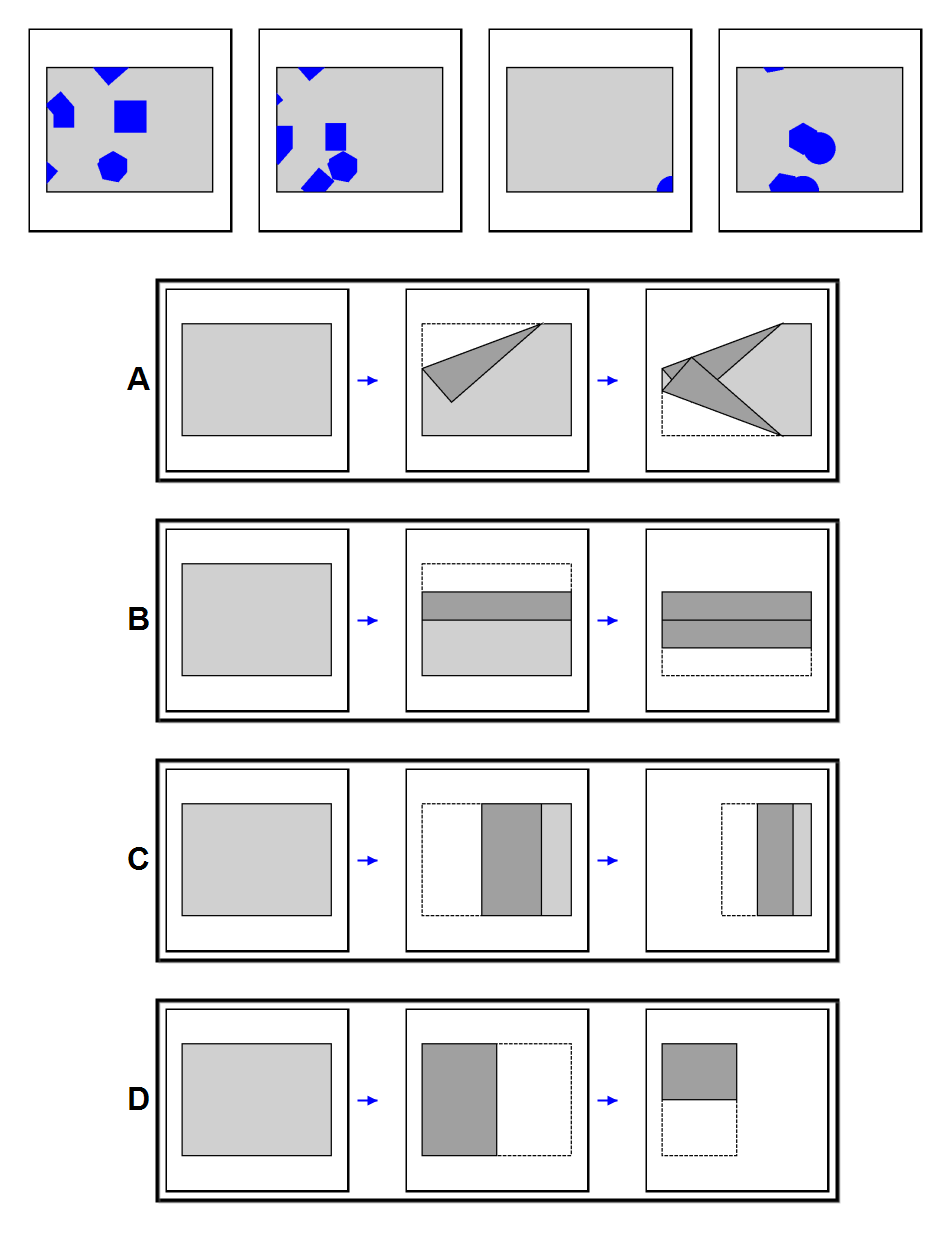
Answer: A